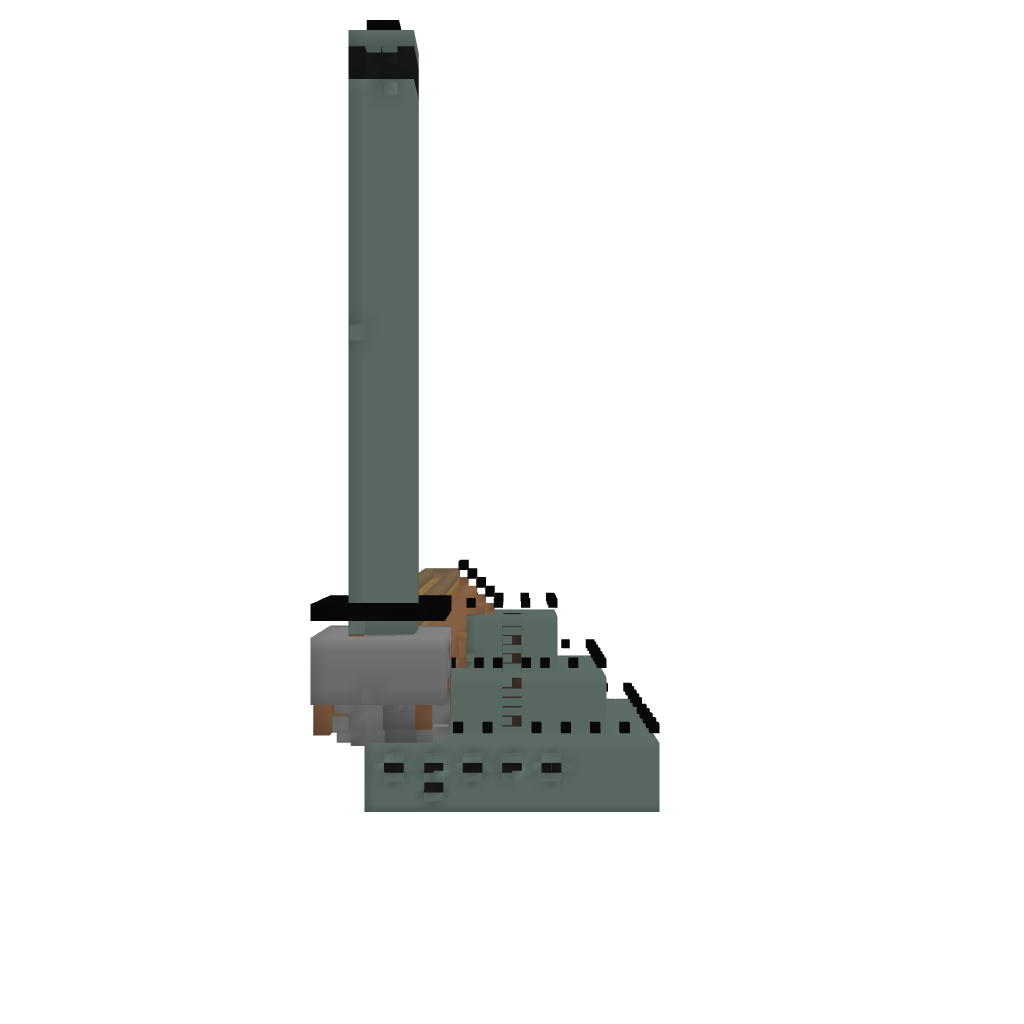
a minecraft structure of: Castle 1